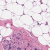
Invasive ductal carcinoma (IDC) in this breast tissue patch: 0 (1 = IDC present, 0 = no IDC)